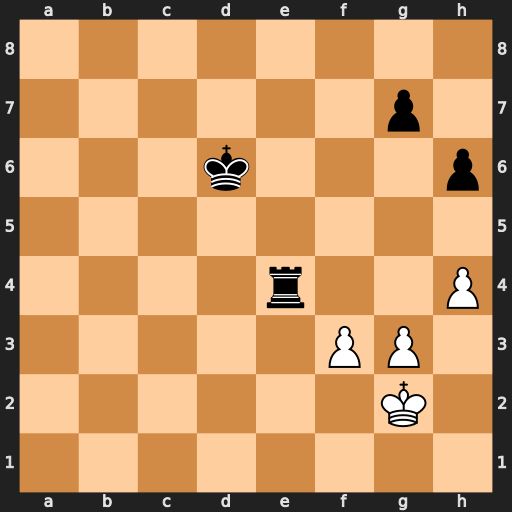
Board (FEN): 8/6p1/3k3p/8/4r2P/5PP1/6K1/8
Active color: w
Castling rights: -
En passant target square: -
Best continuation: fxe4 Ke5 Kf3